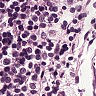
Metastatic tissue present: no